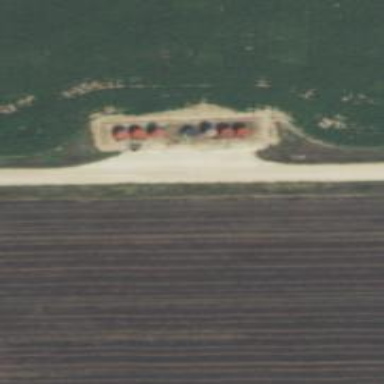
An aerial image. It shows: Storage tank with man-made structure.